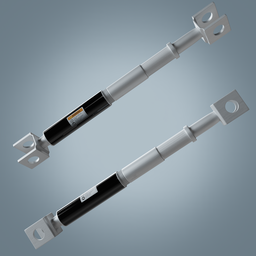
Label: mechanical